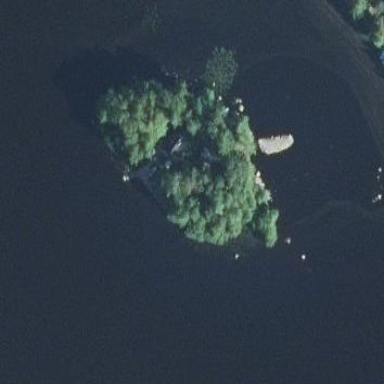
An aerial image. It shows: Islet.